Breast ultrasound image
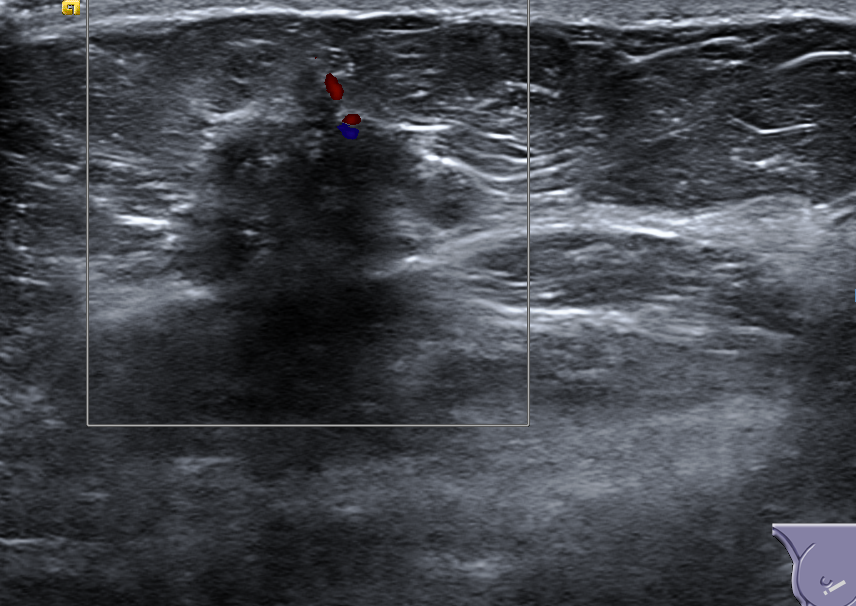
Diagnosis: malignant